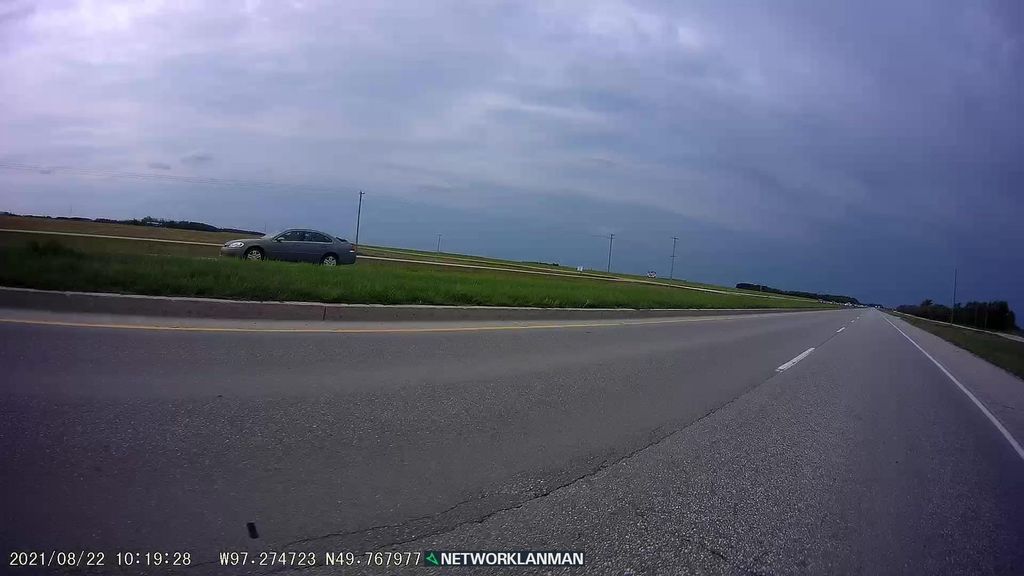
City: winnipeg